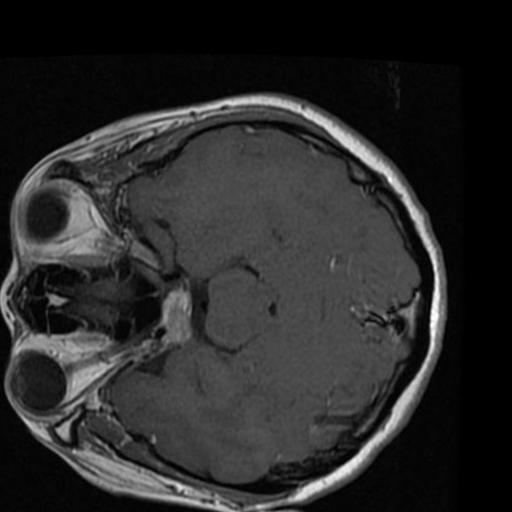
Label: brain_tumor